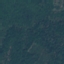
Land use / land cover: Forest